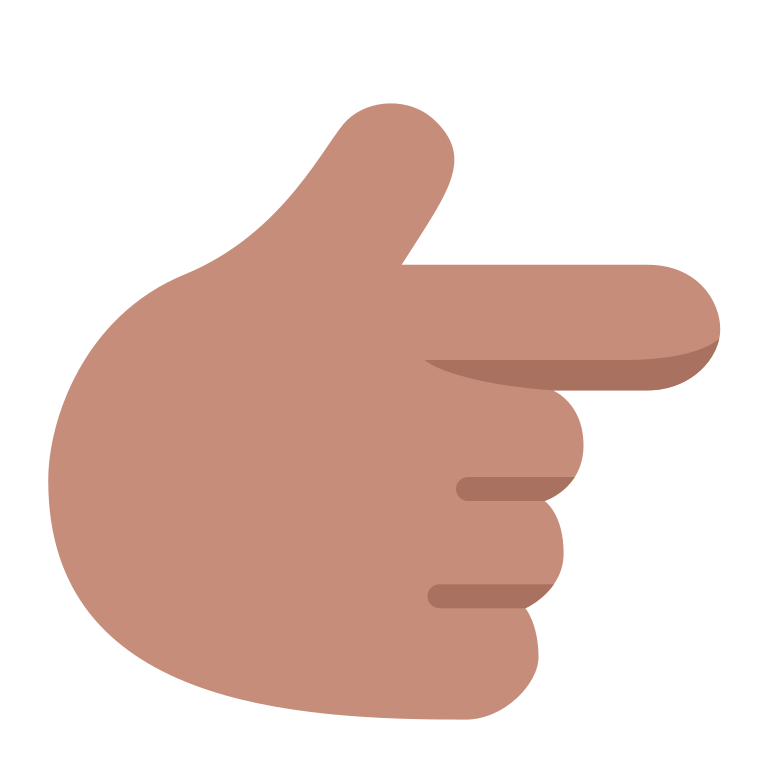
backhand index pointing right flat